Interaction volume radius: 5 \u00c5
Interaction volume height: 15 \u00c5
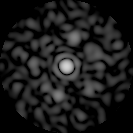
Disorder parameter: 0.8222